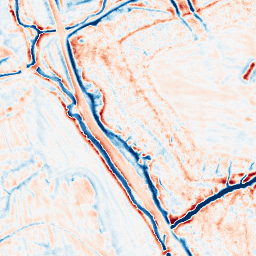
Category: edge_preserving
Decomposition family: bilateral
Decomposition parameters: d: 15
sigma_color: 25
sigma_space: 150
Upsampling method: edge_directed
Upsampling parameters: scale: 4
Upsampling scale: 4